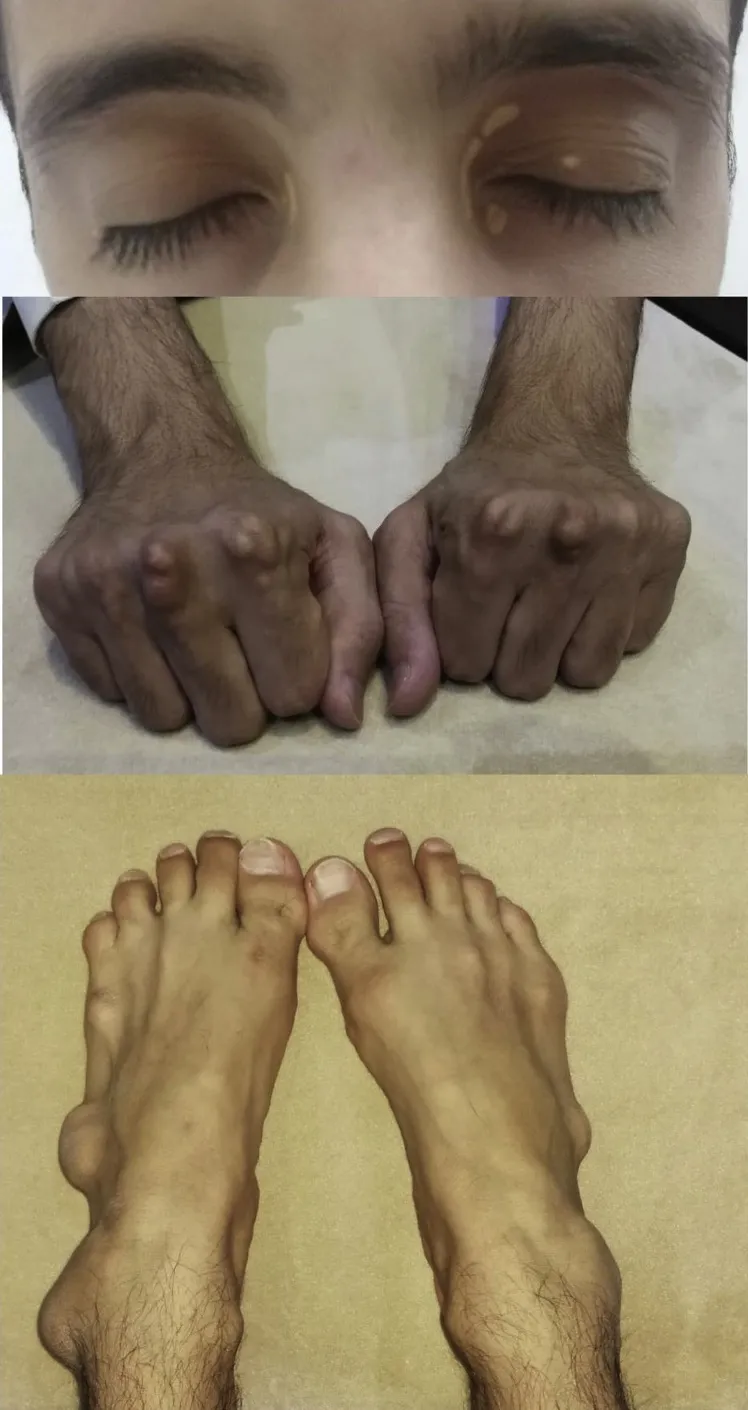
Xanthelasma around both eyelids and multiple xanthomas around joints of both hands and feet.
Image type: medical_photograph (skin_photograph)